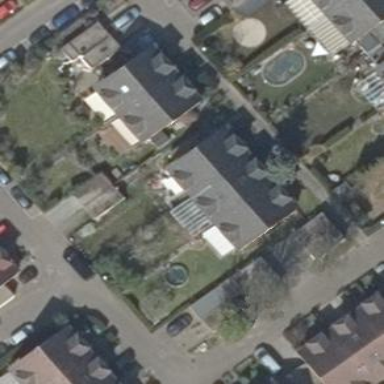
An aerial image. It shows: Terrace building.